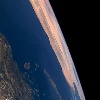
Label: water